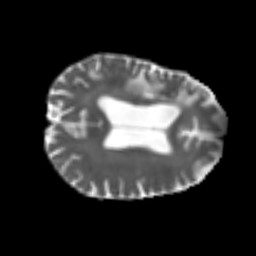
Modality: T2w
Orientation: axial
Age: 71
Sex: male
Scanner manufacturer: siemens
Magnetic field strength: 3 T
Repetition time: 4.987 s
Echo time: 0.0792 s